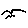
Label: bird